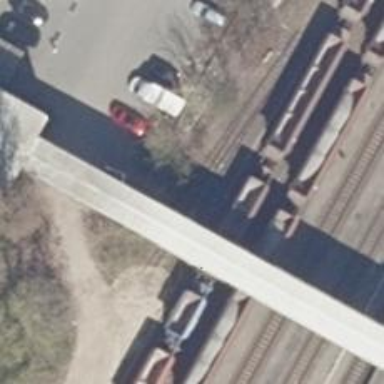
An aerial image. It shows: Abandoned railway yard is depicted.